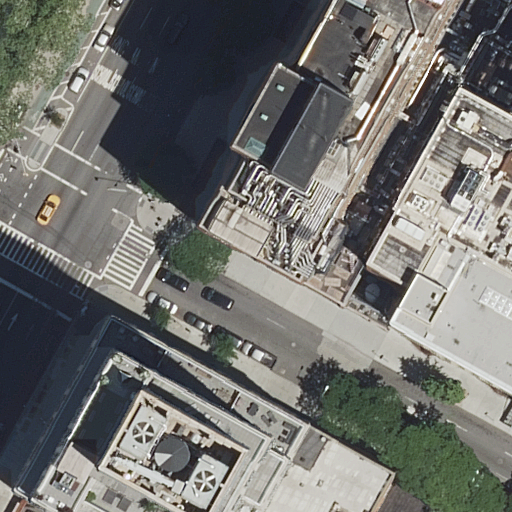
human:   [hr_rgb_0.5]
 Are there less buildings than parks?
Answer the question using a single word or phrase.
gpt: no

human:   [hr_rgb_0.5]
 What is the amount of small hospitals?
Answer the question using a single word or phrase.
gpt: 0

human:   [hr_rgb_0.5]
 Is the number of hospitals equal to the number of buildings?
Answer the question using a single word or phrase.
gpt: no

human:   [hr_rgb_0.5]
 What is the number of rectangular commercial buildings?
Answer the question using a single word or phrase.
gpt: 0

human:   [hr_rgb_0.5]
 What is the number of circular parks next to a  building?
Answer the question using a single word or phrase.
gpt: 0

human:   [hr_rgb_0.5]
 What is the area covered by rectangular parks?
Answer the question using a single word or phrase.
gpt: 73m2

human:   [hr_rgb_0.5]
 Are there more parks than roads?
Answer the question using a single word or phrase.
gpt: no

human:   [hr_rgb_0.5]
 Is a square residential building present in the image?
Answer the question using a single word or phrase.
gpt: no

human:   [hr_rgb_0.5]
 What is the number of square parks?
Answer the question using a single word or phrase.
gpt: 0

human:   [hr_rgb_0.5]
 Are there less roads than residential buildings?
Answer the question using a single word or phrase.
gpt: no

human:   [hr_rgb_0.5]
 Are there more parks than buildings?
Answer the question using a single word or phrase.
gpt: no

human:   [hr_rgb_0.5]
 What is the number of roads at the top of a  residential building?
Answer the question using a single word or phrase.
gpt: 2

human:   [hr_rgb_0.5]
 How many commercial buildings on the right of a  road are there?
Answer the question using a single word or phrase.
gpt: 0

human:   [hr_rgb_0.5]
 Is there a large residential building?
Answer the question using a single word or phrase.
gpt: yes

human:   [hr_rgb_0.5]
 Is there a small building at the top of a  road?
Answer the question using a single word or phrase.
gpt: no

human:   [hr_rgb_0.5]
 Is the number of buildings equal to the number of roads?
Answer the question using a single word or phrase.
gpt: no

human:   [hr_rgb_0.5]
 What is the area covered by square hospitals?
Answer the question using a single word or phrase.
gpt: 0m2

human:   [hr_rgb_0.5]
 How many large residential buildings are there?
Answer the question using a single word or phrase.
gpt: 2

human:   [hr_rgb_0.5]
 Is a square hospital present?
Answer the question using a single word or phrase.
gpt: no

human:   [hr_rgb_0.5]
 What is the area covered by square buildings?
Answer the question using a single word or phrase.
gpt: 0m2

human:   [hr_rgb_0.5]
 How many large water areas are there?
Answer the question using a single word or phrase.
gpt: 0

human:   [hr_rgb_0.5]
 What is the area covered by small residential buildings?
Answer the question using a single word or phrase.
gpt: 0m2

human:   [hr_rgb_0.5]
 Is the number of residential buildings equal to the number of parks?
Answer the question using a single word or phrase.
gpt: no

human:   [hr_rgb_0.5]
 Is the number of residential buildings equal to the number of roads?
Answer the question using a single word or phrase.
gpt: yes

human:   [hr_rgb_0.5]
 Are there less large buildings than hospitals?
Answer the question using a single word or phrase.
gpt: no

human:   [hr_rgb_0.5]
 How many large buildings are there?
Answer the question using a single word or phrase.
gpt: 3

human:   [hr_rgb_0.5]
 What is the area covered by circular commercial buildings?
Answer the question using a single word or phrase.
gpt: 0m2

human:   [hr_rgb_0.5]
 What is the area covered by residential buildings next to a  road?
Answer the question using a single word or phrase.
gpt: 2989m2

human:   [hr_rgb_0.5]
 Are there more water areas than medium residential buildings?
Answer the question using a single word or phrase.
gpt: no

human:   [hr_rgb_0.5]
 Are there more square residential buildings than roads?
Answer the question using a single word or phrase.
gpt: no

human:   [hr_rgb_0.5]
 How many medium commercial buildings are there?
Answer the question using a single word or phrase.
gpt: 0

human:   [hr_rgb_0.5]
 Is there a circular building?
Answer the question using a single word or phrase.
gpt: no

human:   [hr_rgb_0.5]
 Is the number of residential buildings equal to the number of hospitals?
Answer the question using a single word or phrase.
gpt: no

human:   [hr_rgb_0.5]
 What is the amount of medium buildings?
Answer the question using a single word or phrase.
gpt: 1

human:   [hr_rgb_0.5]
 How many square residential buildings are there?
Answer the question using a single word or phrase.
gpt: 0

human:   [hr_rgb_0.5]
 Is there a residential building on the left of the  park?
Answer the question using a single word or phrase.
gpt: no